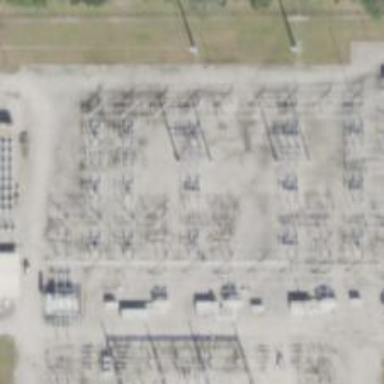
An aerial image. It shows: Switch for power supply.